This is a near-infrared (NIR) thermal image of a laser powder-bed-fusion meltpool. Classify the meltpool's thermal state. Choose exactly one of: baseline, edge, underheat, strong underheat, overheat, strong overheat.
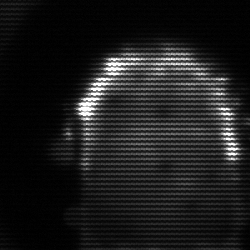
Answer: baseline